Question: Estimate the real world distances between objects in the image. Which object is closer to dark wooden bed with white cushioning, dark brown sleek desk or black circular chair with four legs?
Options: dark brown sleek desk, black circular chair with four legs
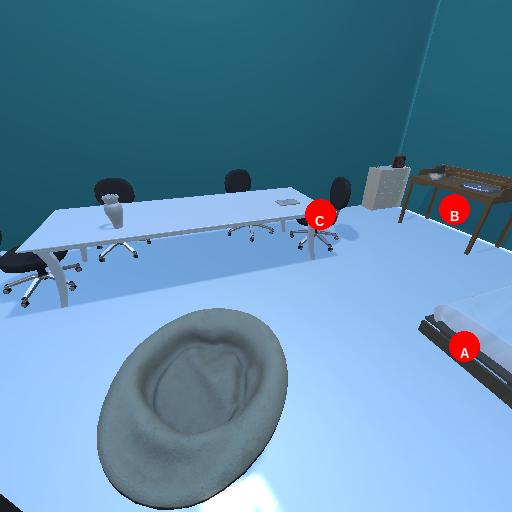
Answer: dark brown sleek desk